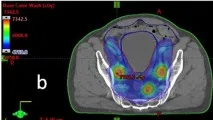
Radiotherapy treatment planning CT images showing targets and organs at risk (color lines) and radiation dose clouds (increasing dose from blue to red). (b and c) Axial images at the mid-pelvis level.
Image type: radiology (ct)